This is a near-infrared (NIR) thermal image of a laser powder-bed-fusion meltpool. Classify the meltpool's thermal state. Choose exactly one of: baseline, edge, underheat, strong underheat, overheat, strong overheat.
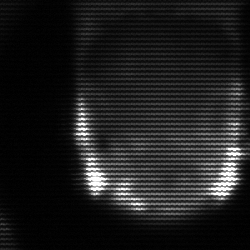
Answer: baseline